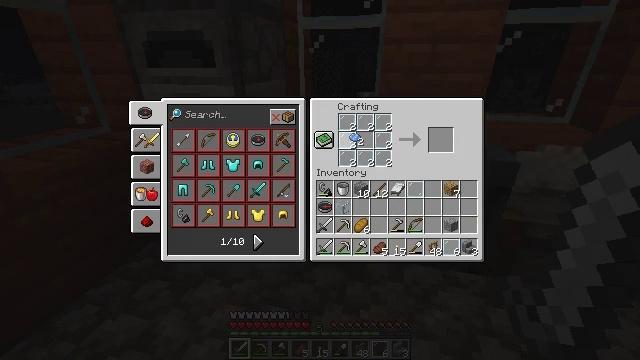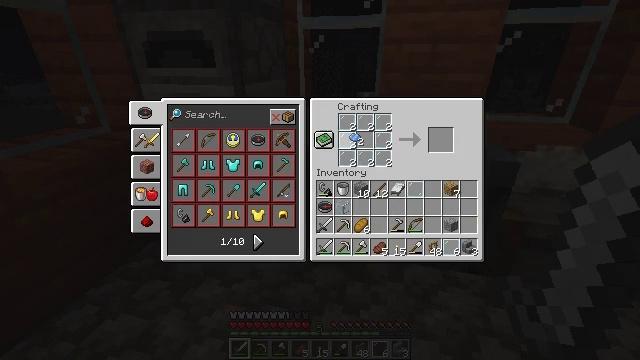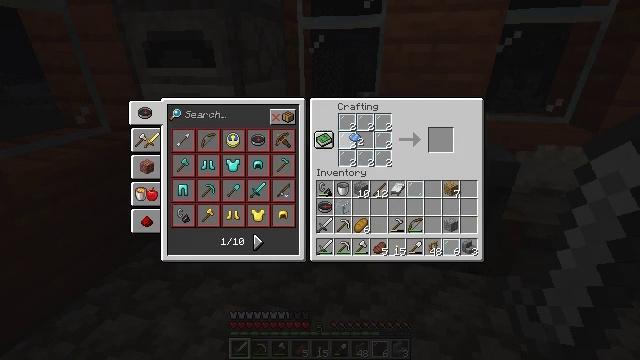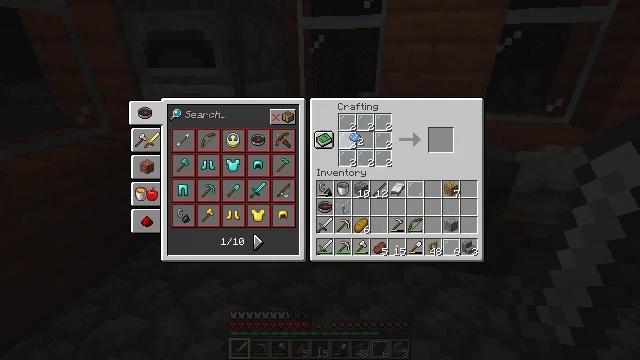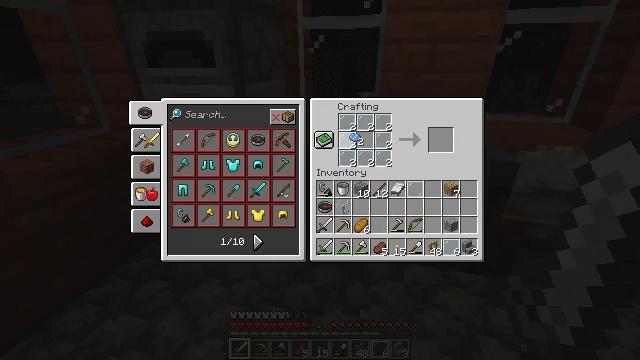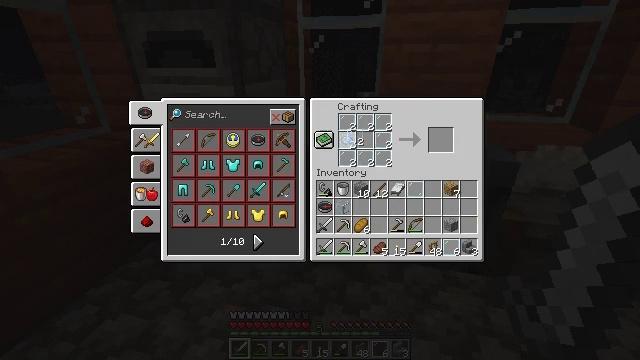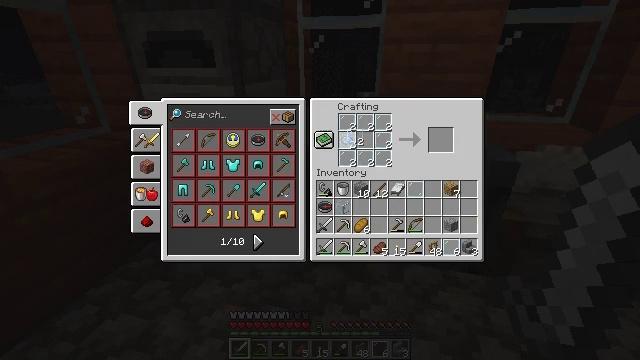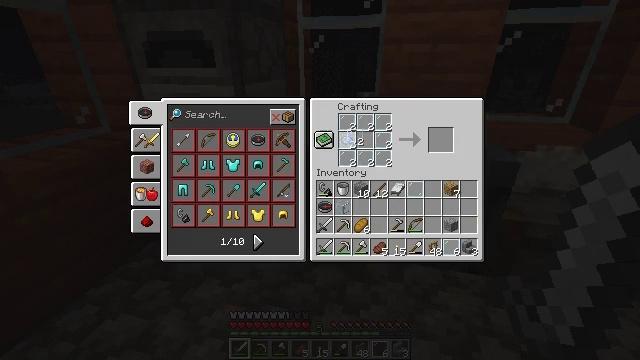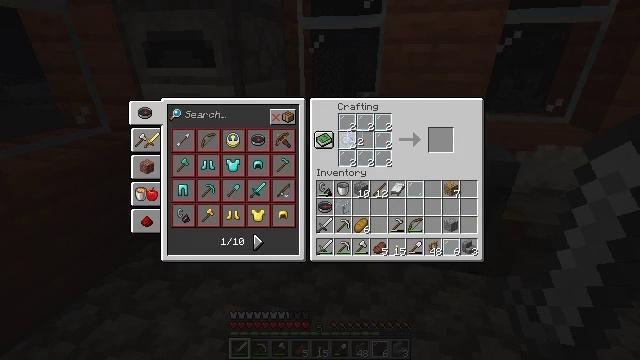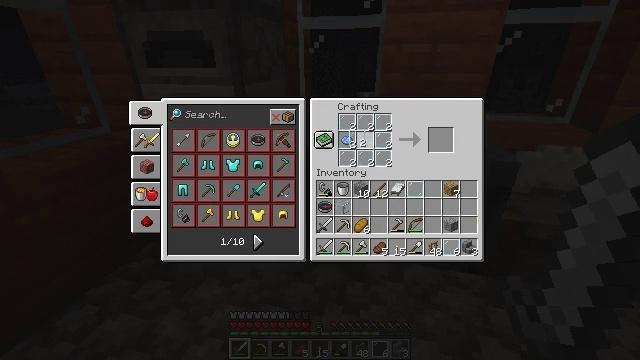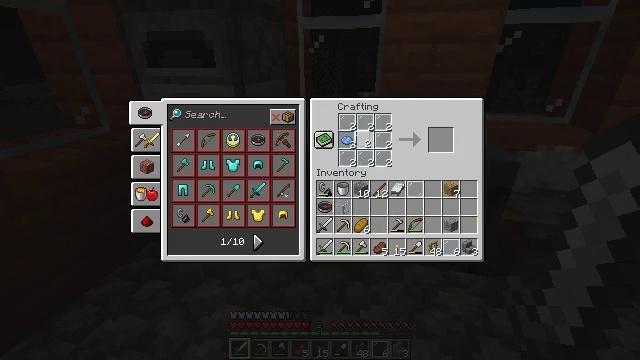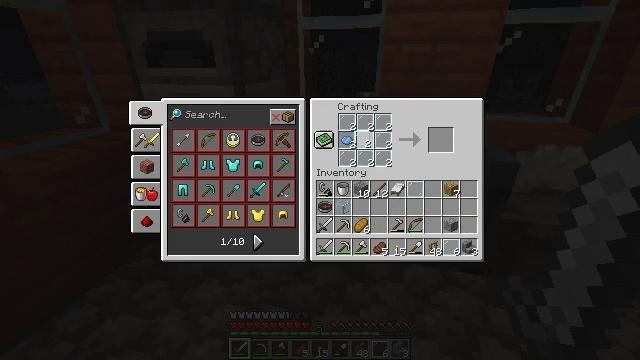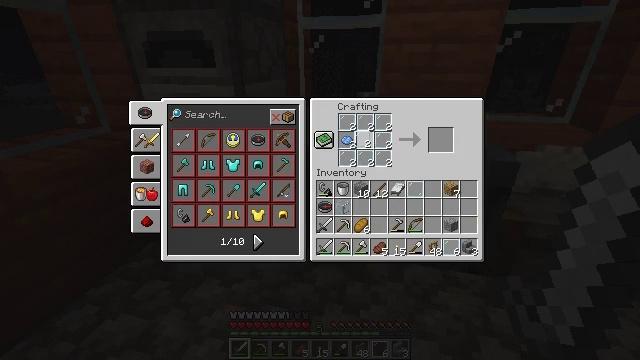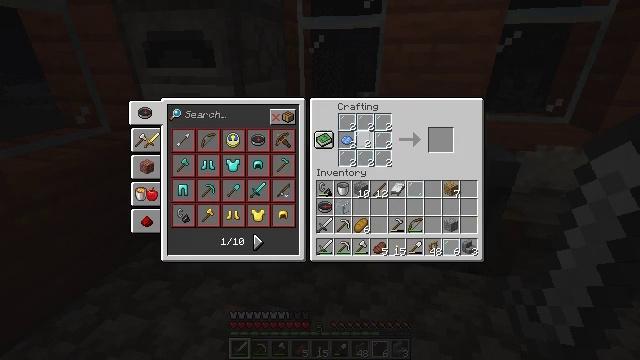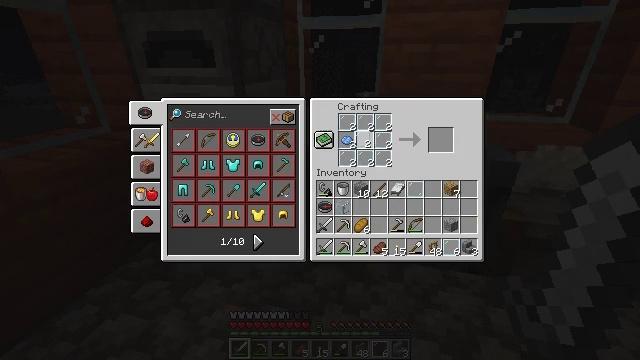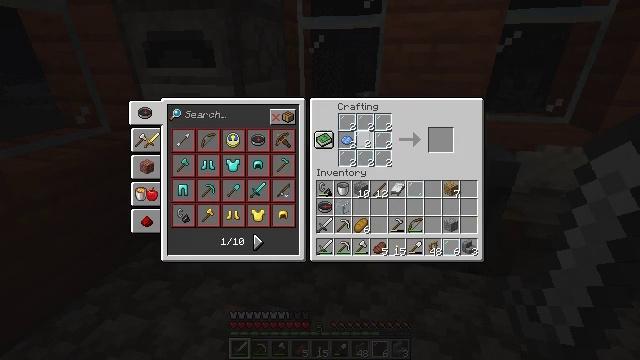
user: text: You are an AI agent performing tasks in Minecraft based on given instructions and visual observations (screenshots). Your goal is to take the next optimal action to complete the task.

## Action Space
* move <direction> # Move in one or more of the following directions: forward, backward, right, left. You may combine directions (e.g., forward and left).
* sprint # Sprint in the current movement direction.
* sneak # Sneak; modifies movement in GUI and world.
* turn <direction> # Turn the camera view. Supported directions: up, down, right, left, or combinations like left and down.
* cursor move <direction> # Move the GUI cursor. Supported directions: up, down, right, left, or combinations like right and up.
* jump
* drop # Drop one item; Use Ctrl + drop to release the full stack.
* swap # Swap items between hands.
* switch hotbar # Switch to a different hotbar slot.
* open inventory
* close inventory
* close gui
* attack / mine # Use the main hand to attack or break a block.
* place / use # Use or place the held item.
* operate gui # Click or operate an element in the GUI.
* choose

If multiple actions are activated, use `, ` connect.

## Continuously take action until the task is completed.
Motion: motion action
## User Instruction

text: craft item light blue stained glass pane
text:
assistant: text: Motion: attack / mine
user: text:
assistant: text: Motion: attack / mine
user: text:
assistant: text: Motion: attack / mine
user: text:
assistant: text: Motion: attack / mine
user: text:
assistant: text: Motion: no_op
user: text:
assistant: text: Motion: no_op
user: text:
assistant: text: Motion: no_op
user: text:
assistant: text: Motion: no_op
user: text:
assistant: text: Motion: no_op
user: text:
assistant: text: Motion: no_op
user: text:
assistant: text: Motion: no_op
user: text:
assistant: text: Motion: no_op
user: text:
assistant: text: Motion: no_op
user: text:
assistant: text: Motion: no_op
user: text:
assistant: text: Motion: no_op
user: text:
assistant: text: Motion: no_op
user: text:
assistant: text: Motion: no_op
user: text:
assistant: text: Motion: no_op
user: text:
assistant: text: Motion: no_op
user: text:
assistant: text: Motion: no_op
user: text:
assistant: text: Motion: no_op
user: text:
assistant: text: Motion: no_op
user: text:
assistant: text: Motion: no_op
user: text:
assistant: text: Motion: attack / mine
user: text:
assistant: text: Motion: attack / mine
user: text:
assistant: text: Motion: attack / mine
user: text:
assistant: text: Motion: no_op
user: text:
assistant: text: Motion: no_op
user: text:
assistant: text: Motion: no_op
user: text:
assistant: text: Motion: no_op